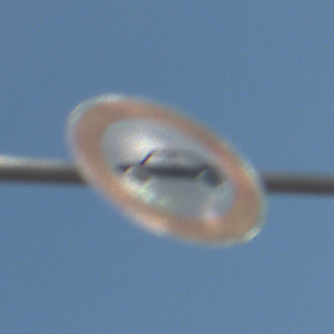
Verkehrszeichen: VerbotPersonenkraftwagen
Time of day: MorningAfternoon
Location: Outdoor (Suburban)
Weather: PartlyCloudy
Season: NotSpecified
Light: Natural